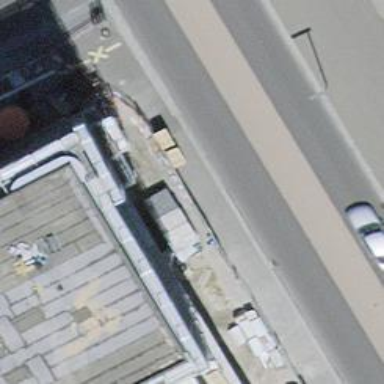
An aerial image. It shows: Cafe.